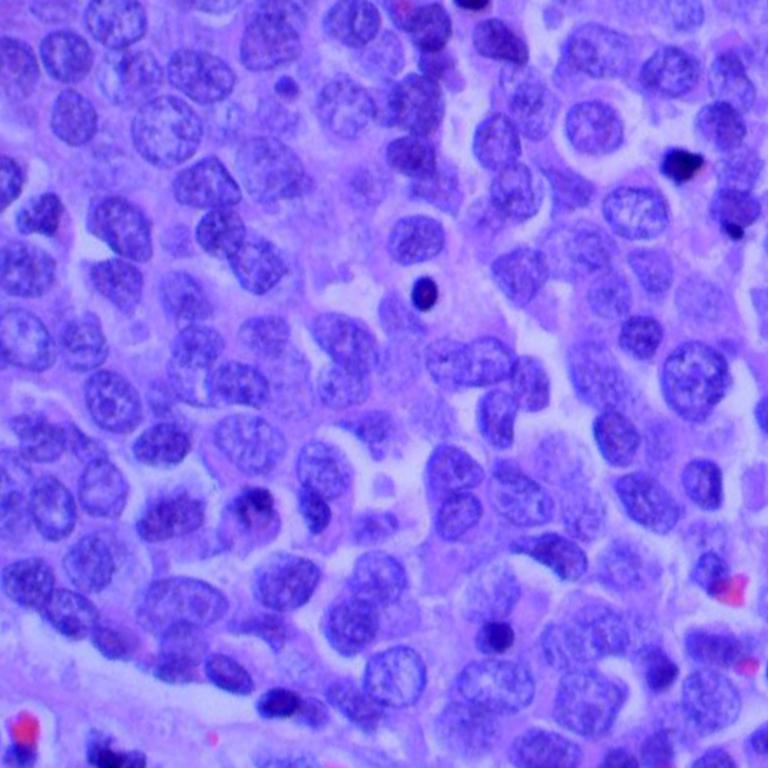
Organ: lung
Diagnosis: squamous carcinomas